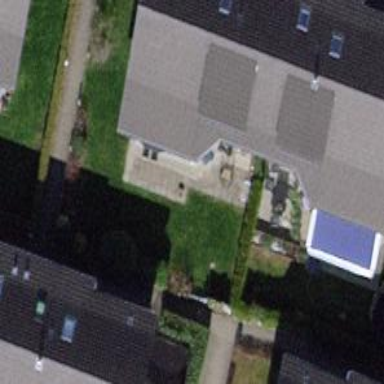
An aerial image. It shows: Semidetached house.